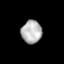
Tissue: lung
Cell type: Epithelial cells
Senescence score: 0.1433
Nuclear area (px): 465
Mean DAPI intensity: 178.875